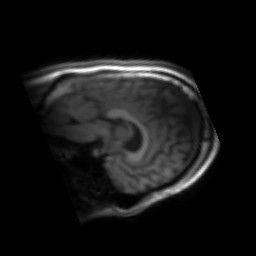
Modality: inplaneT1
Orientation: sagittal
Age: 22
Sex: male
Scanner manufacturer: siemens
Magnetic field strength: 3 T
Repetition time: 1.2 s
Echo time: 0.00251 s